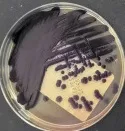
Results of physical examination, microbiological, imaging, and pathological analyses. (D,E) Purple pigment secreted by C. Violaceum cultured on MacConkey and common nutrition agar.
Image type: radiology (ct)